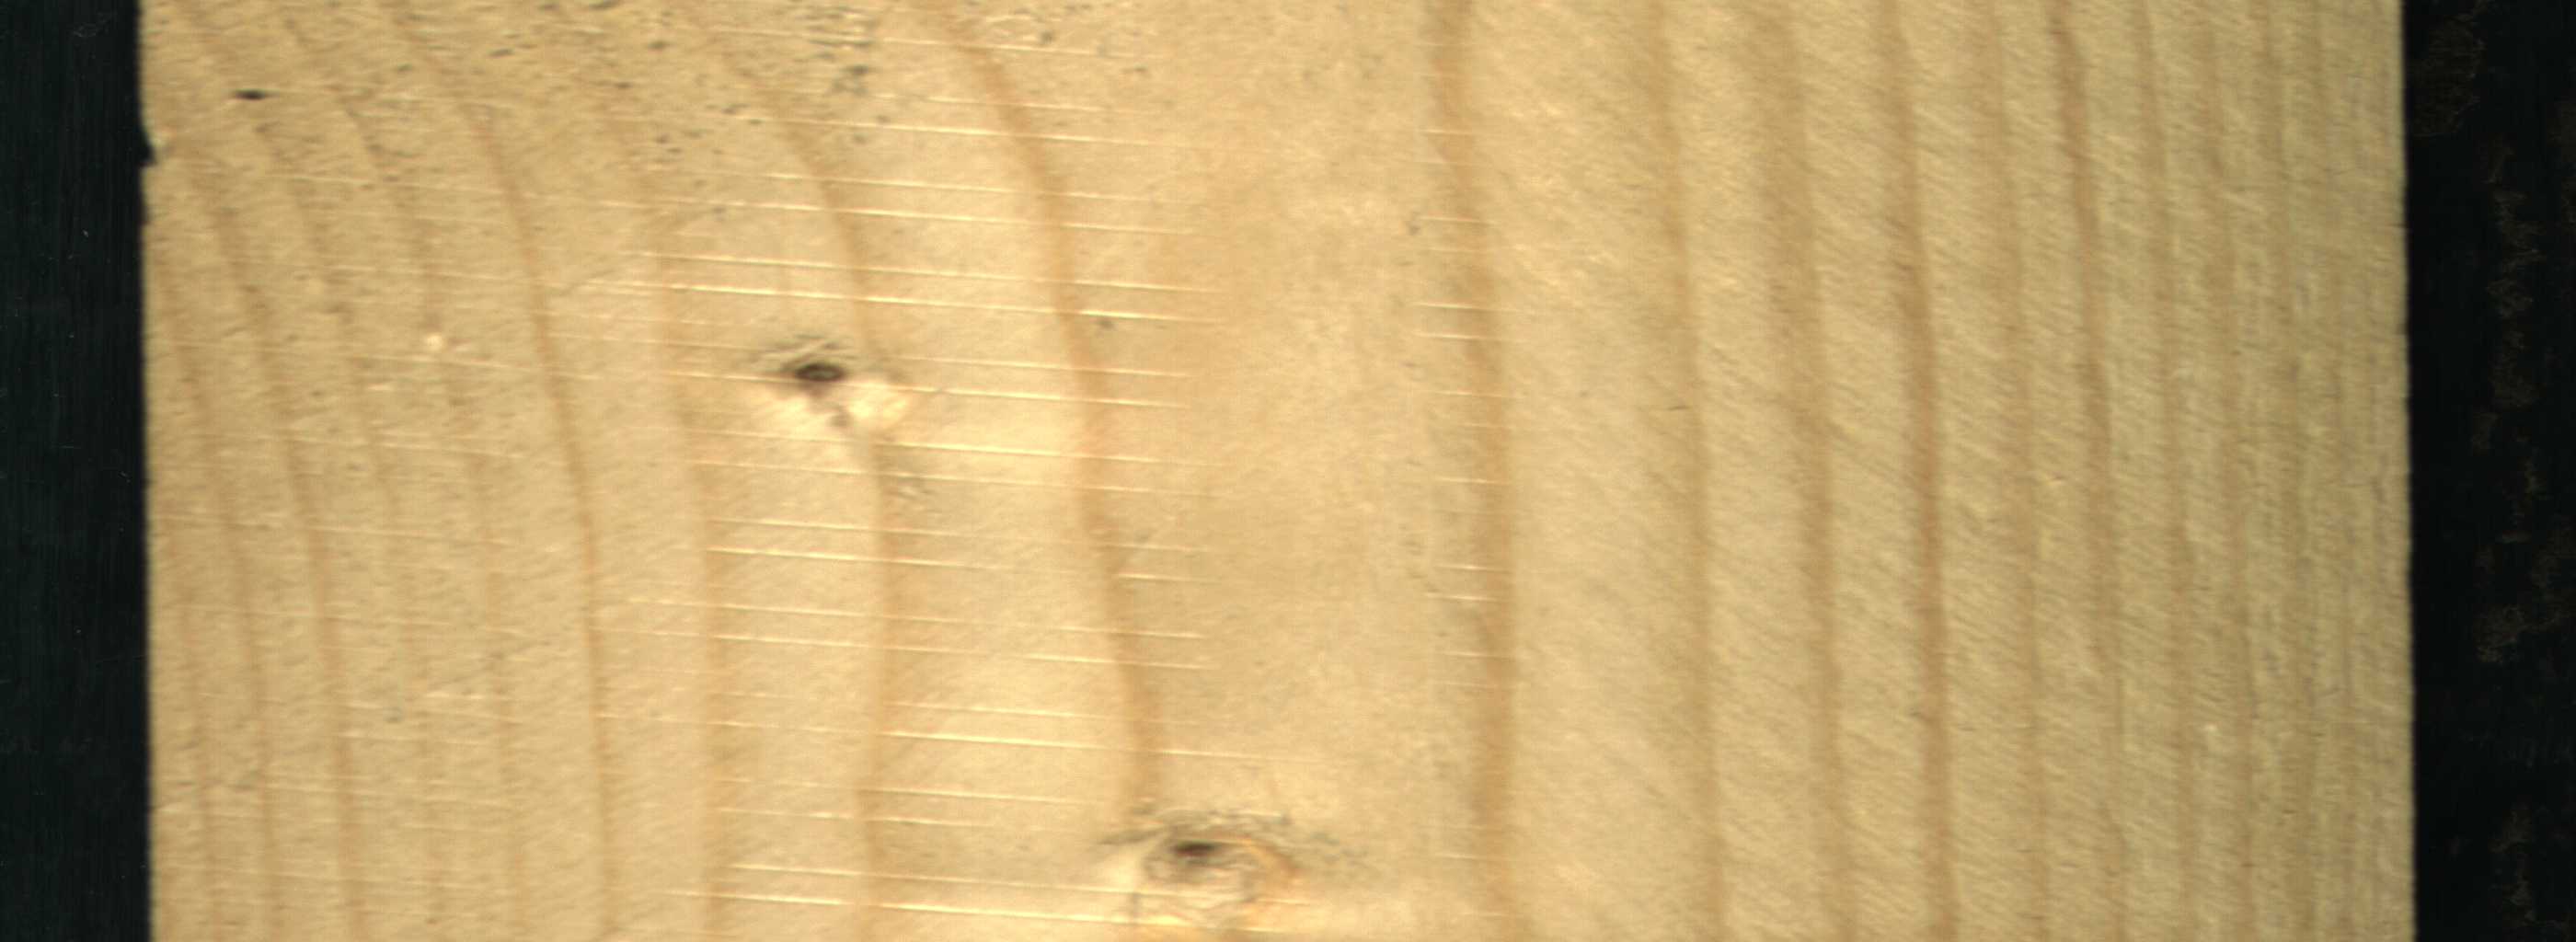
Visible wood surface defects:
Live_Knot
Live_Knot